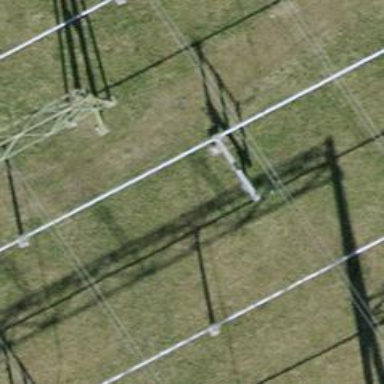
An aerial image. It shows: Switch used for power control.